Aerial crown-view tile of a tropical tree (Barro Colorado Island, Panama), acquired 20250414:
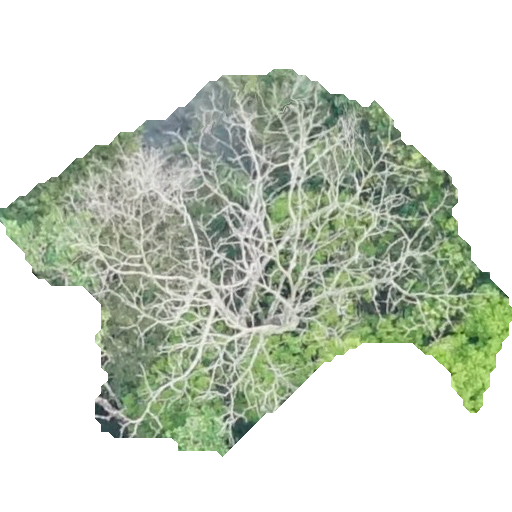
Species: Pseudobombax septenatum
GBIF accepted scientific name: Pseudobombax septenatum
Crown area: 174.594 m²